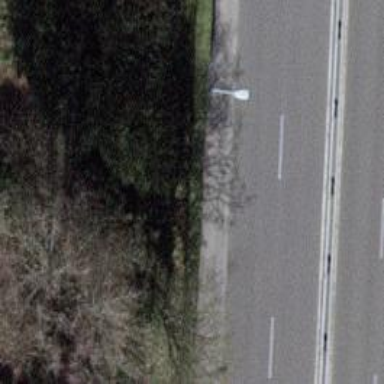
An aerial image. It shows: Hedge barrier.